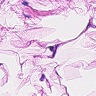
Metastatic tissue present: no